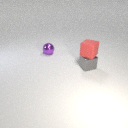
small purple metal sphere behind small gray metal cube